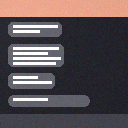
Screen state: on